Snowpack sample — Snodgrass Mountain, Crested Butte, Colorado (2/4/25, 12:06 PM MST)
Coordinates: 38.923, -106.968
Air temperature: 35 °F
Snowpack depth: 80 cm
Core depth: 70 cm
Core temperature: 32 °F
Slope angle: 14°, slope face: 78°
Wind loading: low
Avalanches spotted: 0
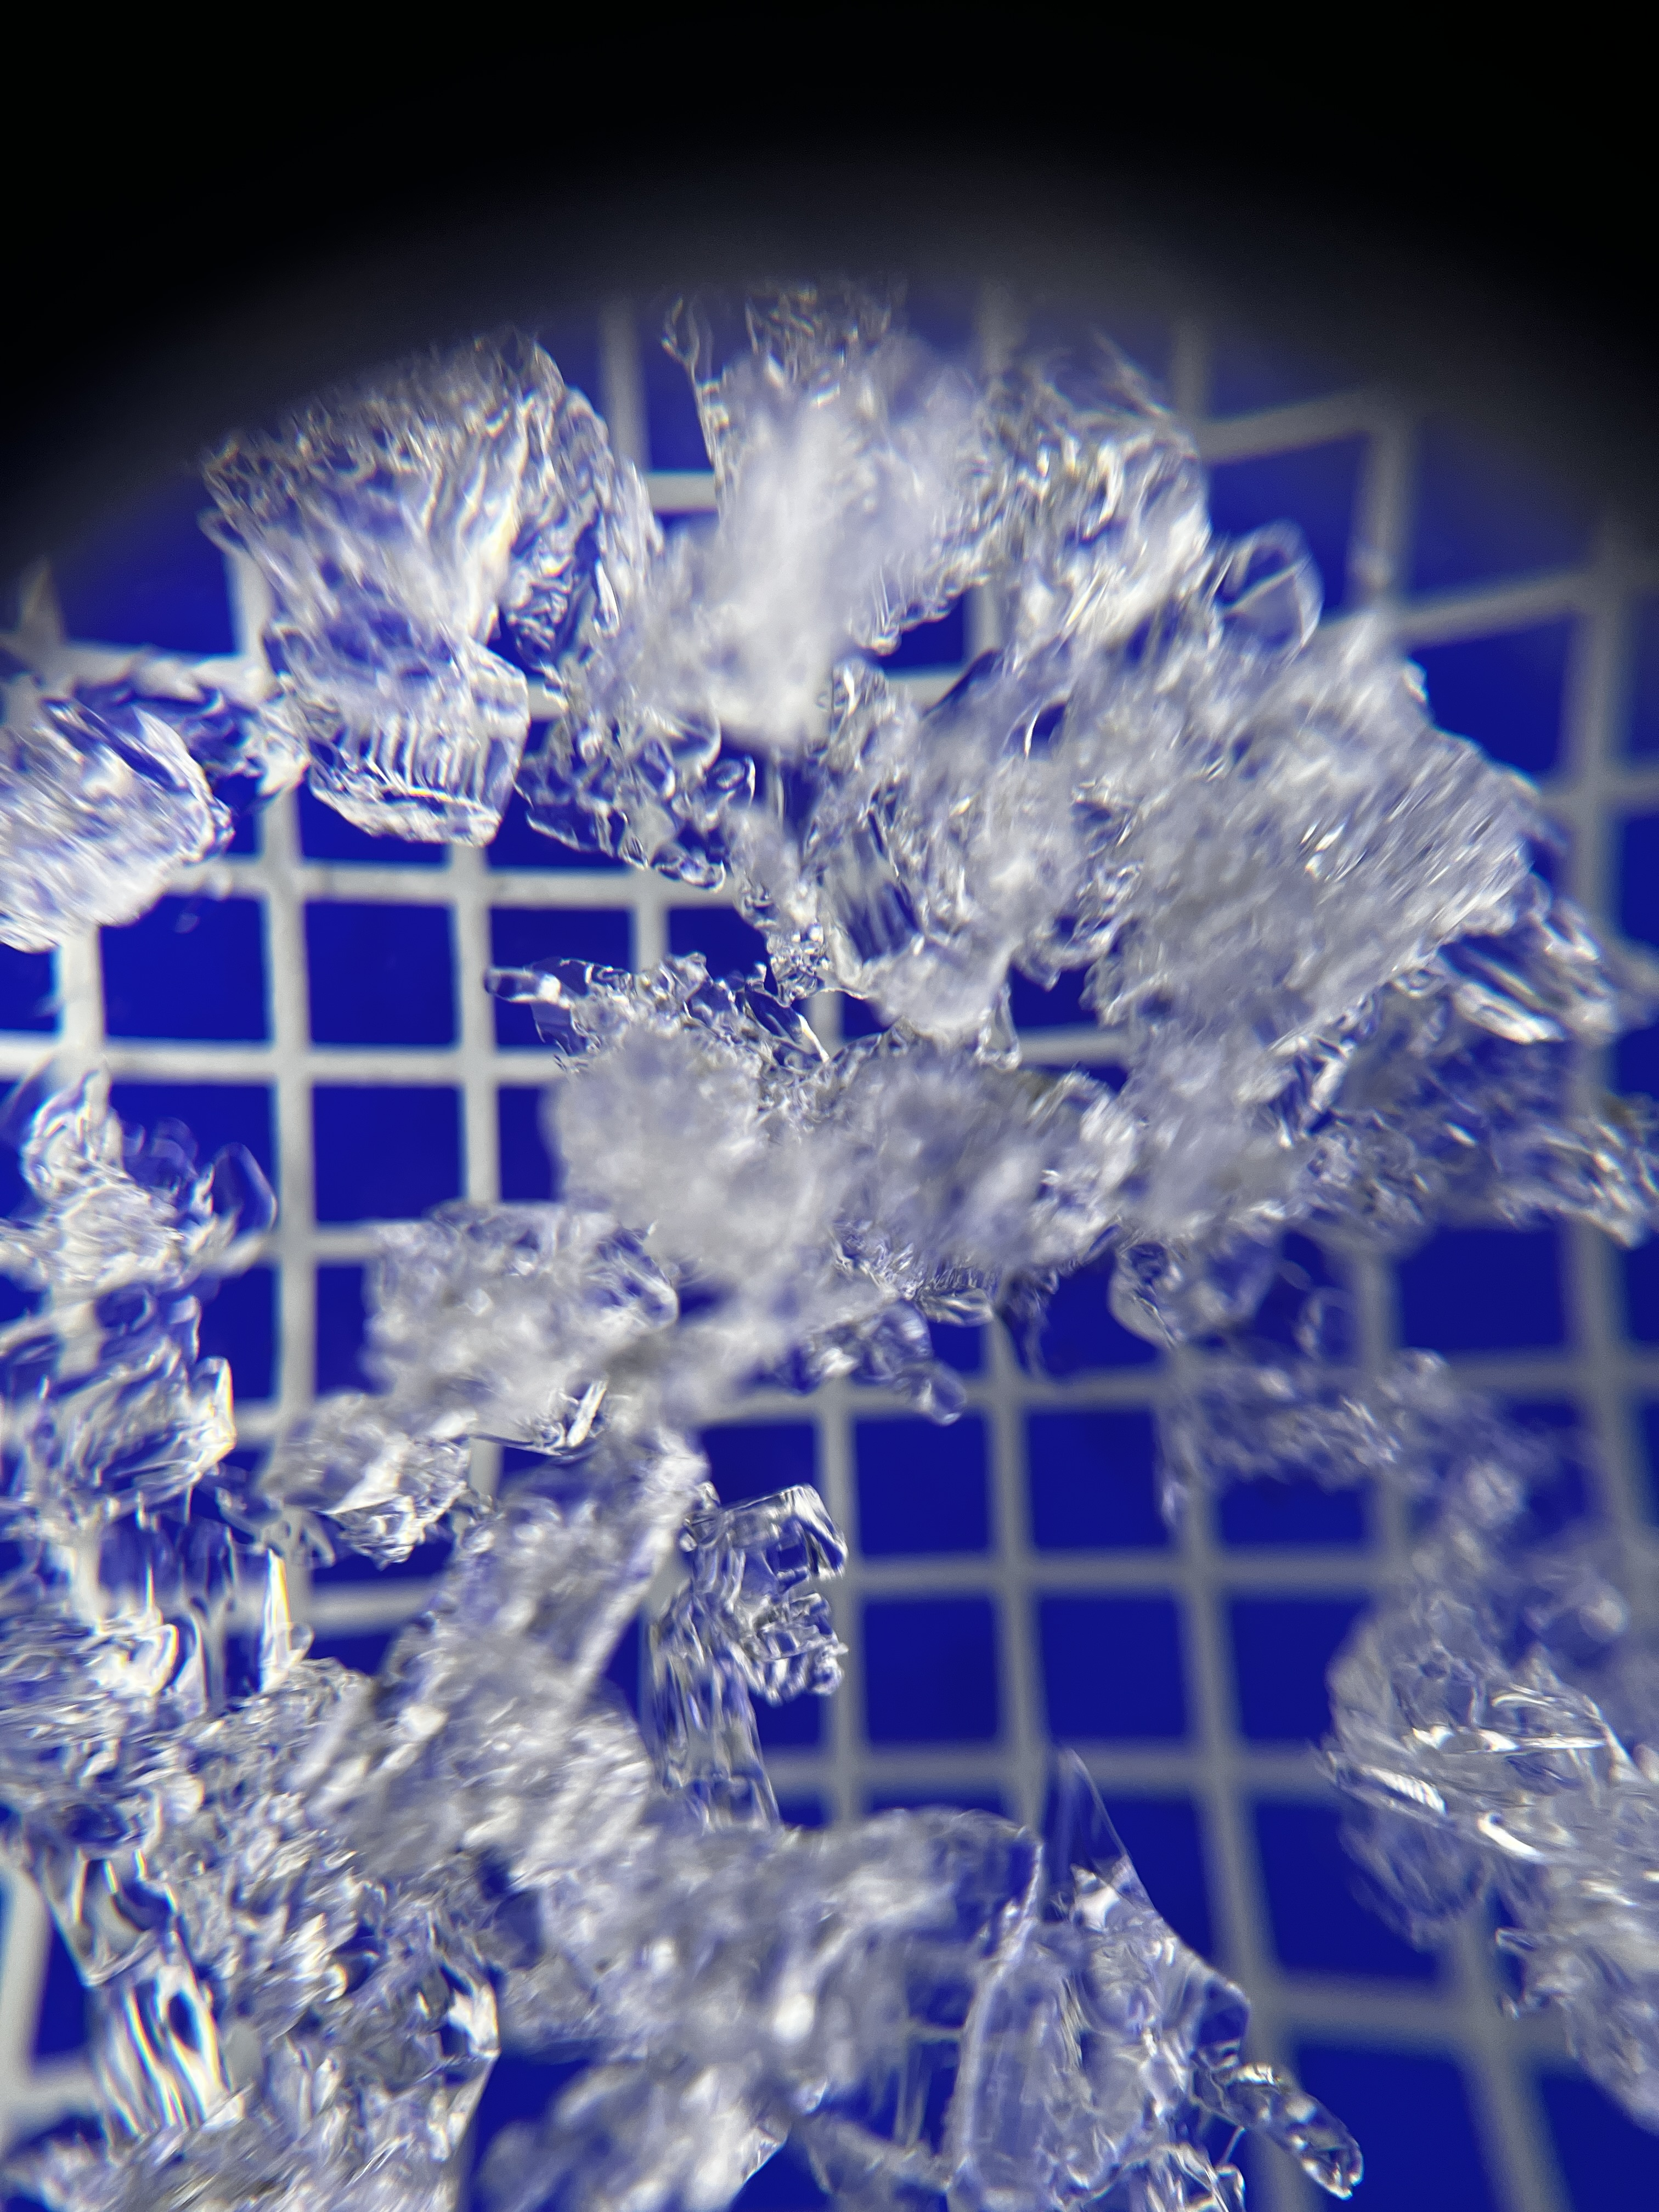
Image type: magnified_profile
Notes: No avalanches nearby, unusually warm weather for the last month reported by residents, Collected 25 yards from treeline